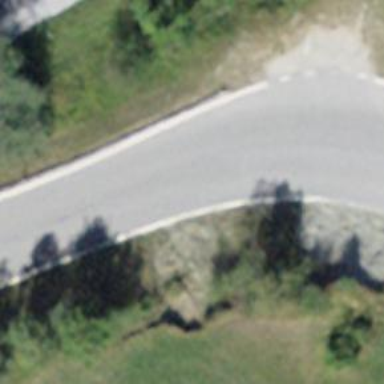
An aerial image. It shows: Tertiary road.